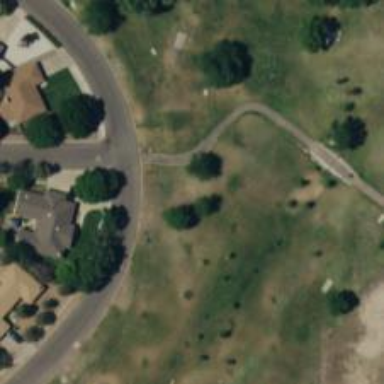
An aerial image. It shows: Disc golf hole.